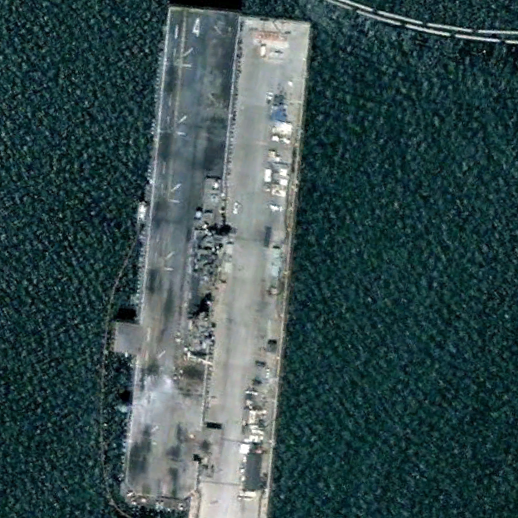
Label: assault